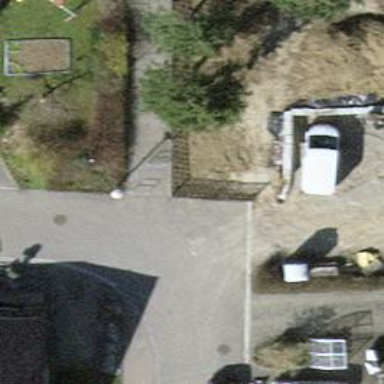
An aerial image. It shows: Double cycle barrier is in place.